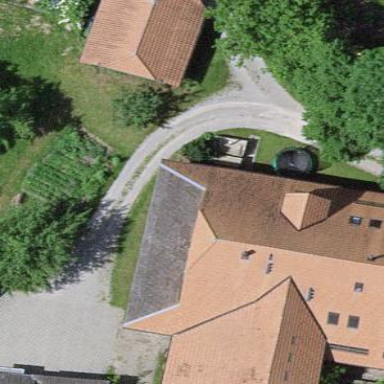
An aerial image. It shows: Farm building.